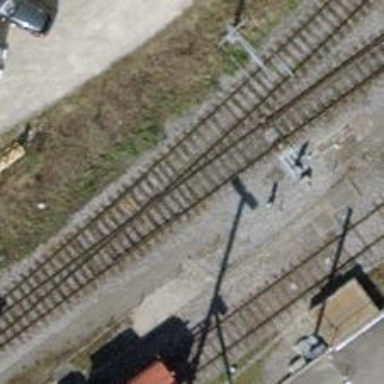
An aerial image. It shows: Railway switch.